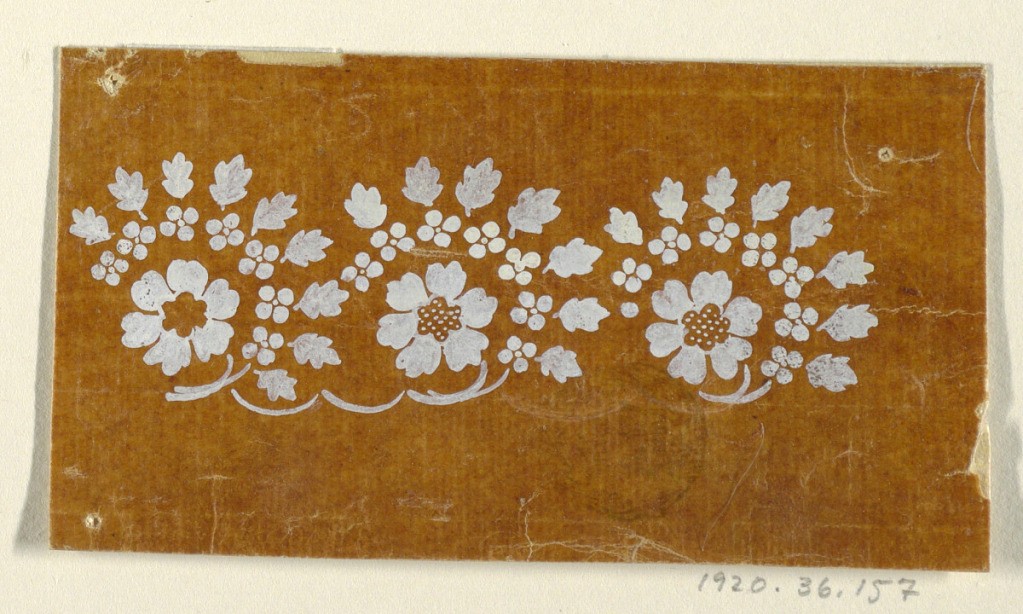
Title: Design for an Embroidered or Woven Horizontal Border of the "Fabrique de St. Ruf"
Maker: Fabrique de Saint Ruf, Lyon, France
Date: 1805–1815
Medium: Brush and white gouache on glazed tracing paper
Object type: Drawing
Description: Flower boughs, forming a row, are to be connected by two segments.